Interaction volume radius: 10 \u00c5
Interaction volume height: 30 \u00c5
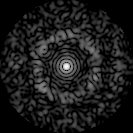
Disorder parameter: 0.7988